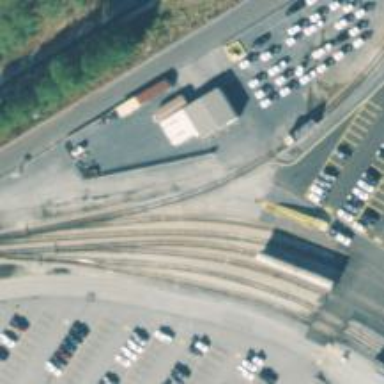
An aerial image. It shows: Rail spur service.